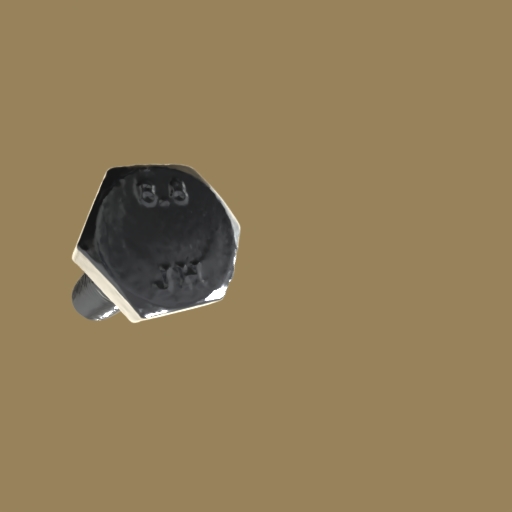
Label: bolt